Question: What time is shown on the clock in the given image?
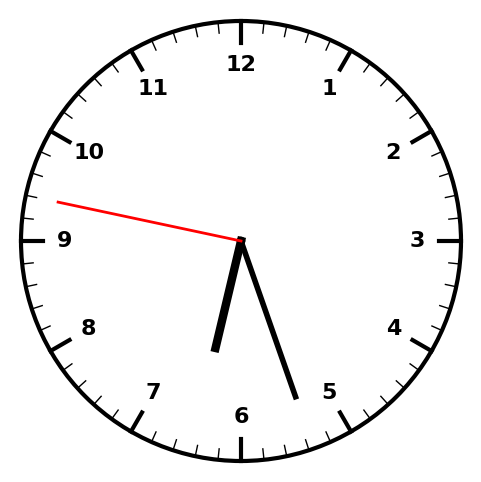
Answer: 06:26:47